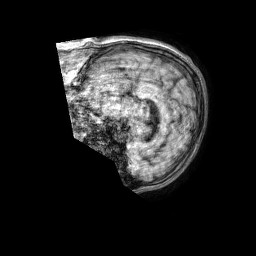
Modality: T1w
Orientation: sagittal
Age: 60
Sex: male
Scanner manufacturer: philips
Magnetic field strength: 1.5 T
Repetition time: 0.007582 s
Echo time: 0.003442 s